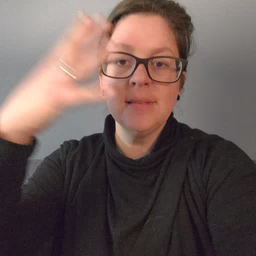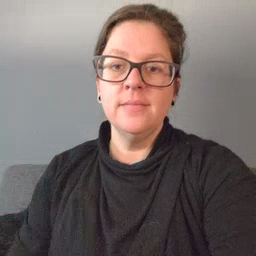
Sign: sun